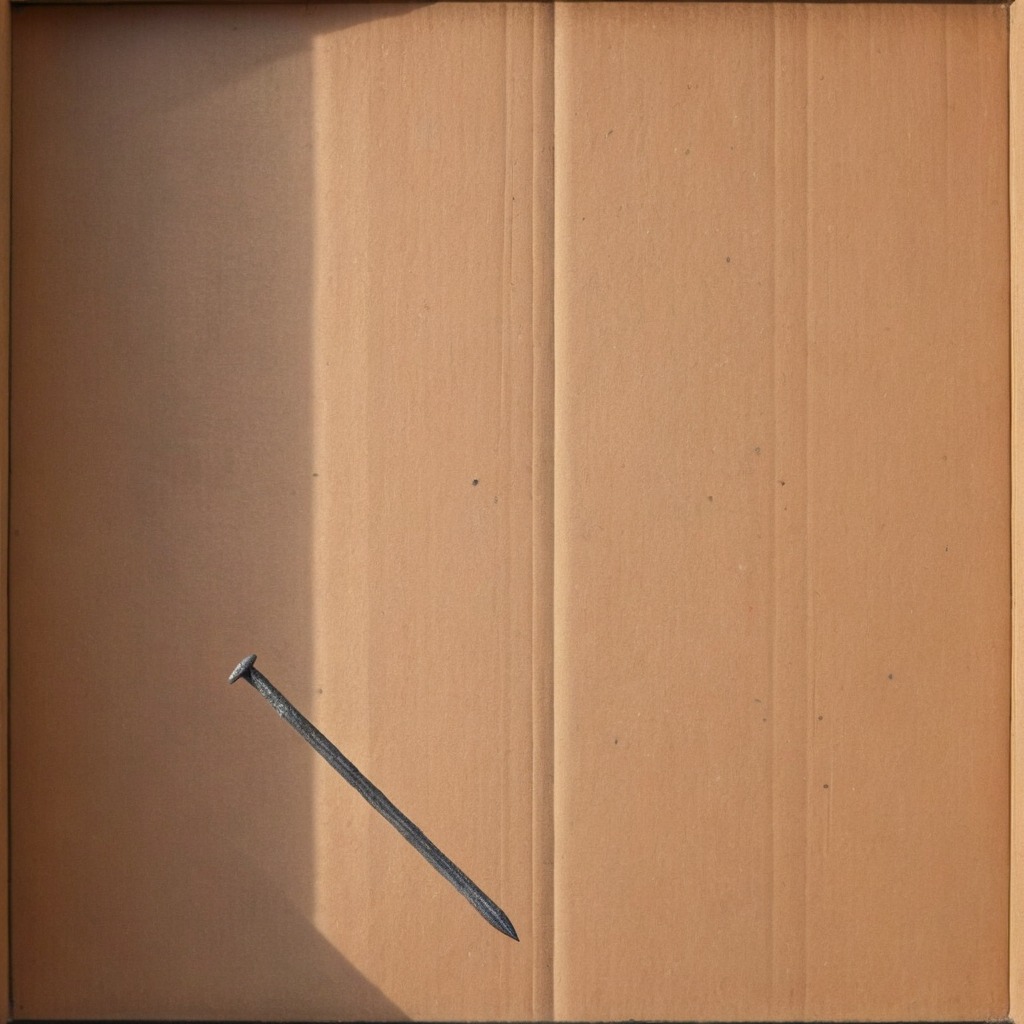
A nail is lying on the cardboard box surface in an outdoor workshop during daytime bright natural light soft shadows slightly creased but